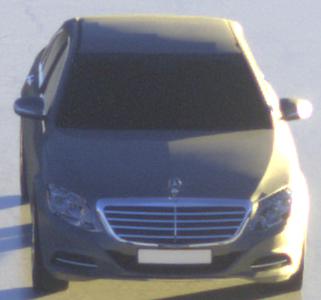
Make: Mercedes-Benz
Model: S 400 HYBRID
Detailed model: S-Class (222) Limousine
Model produced from: 2013/05
Model produced until: 2015/04
Doors: 4
Color: gray
Road condition: wet road
Daytime: sunrise or sunset
Contrast: high contrast